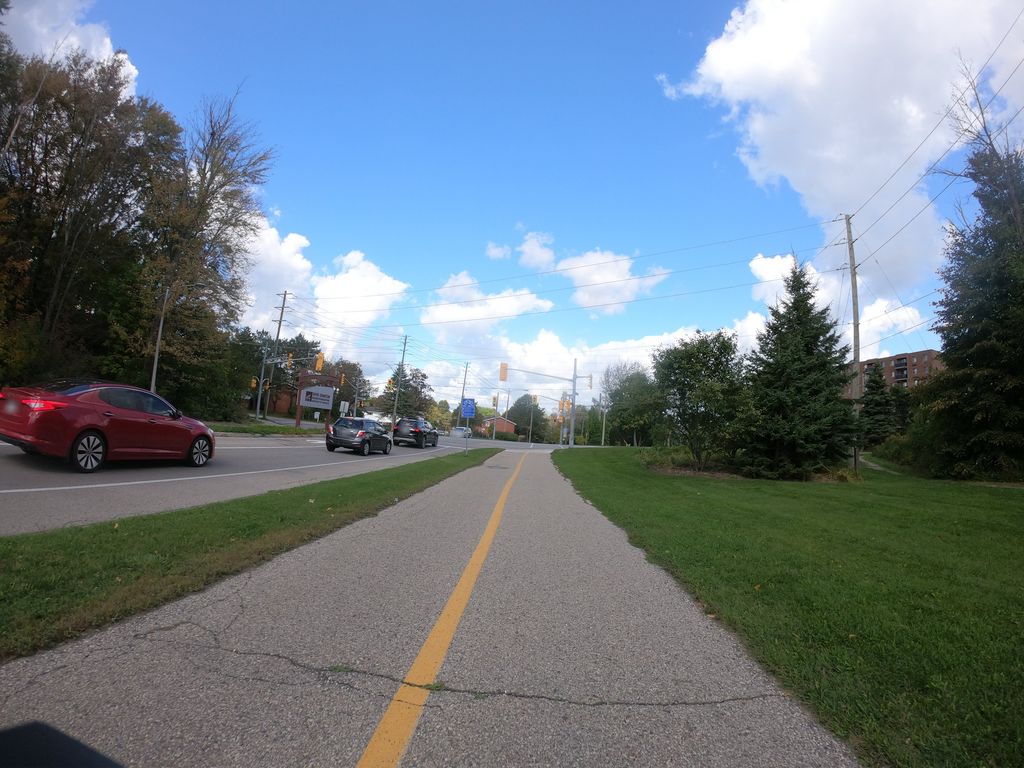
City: kitchener-waterloo